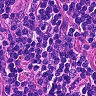
Metastatic tissue present: no